Interaction volume radius: 10 \u00c5
Interaction volume height: 15 \u00c5
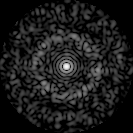
Disorder parameter: 0.8484